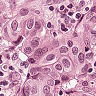
Metastatic tissue present: yes